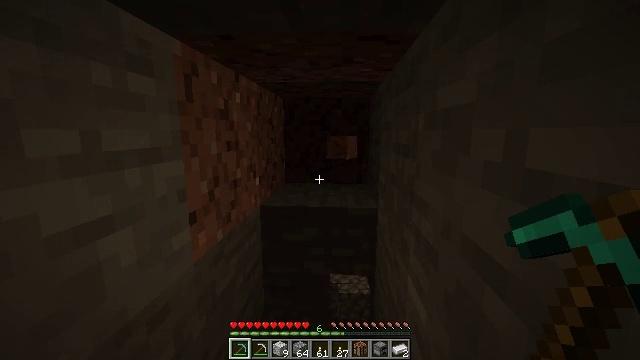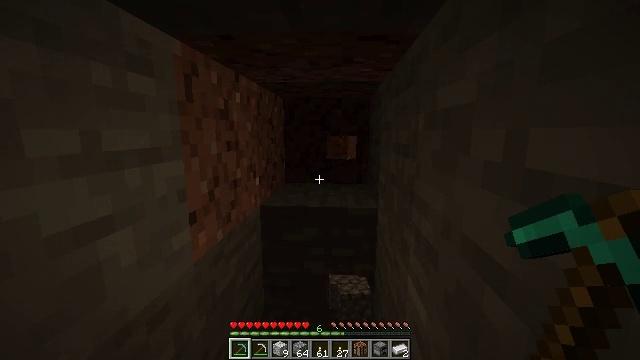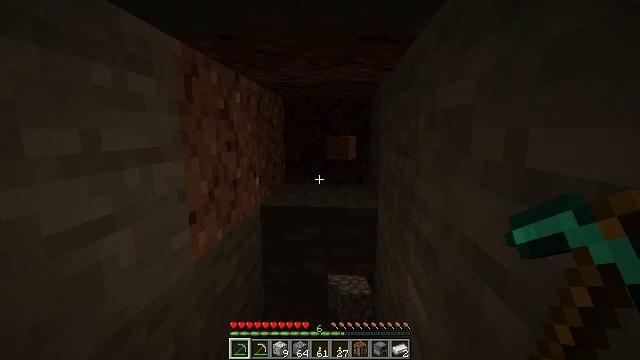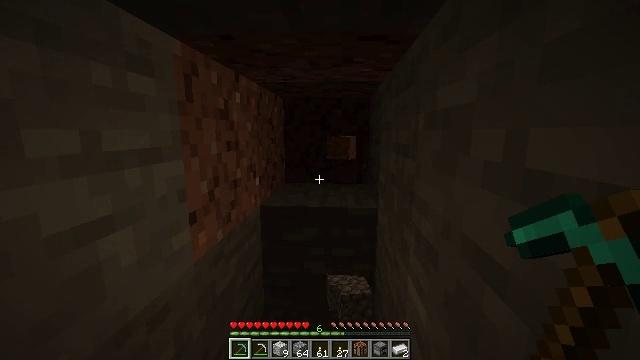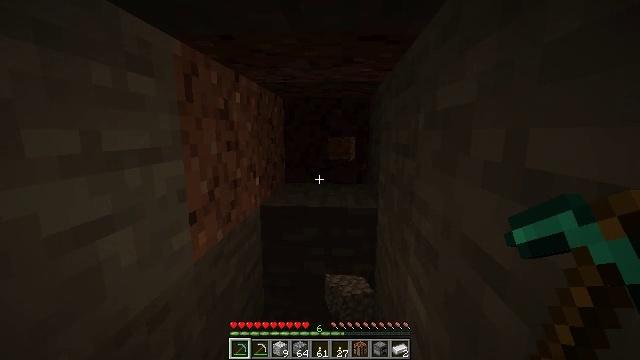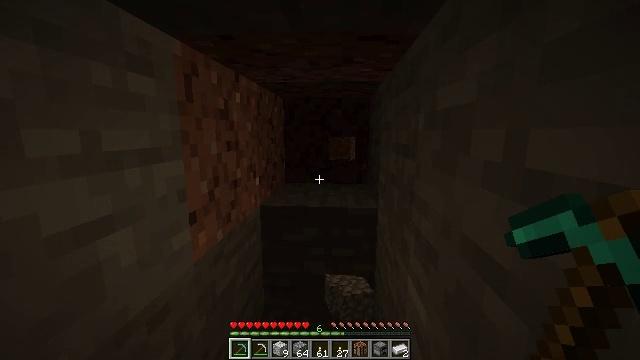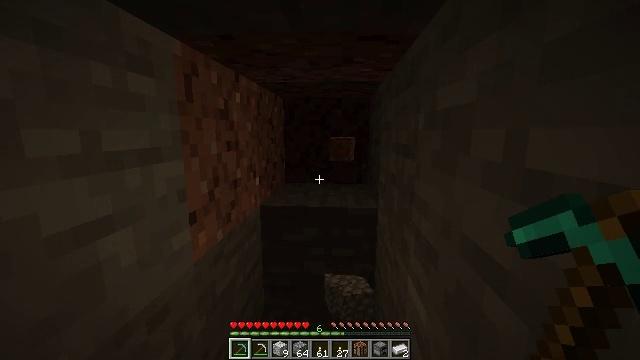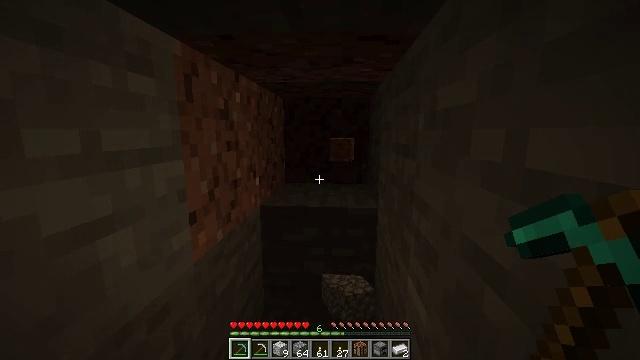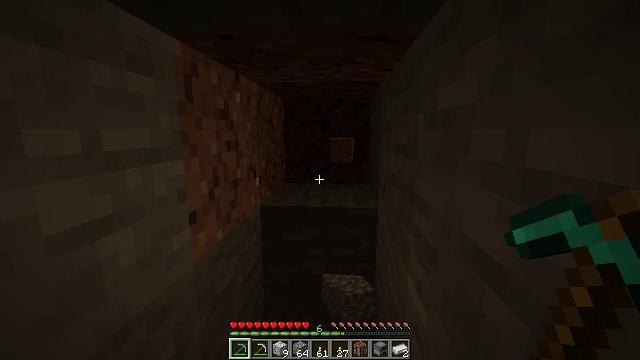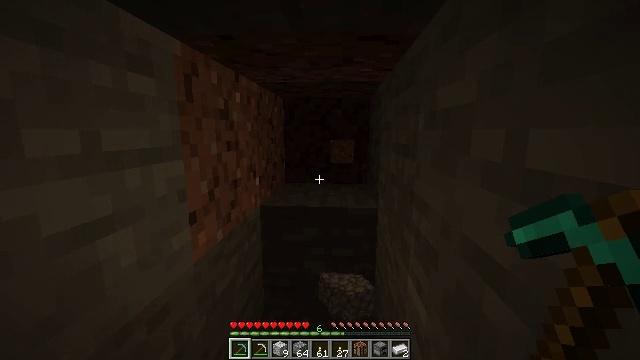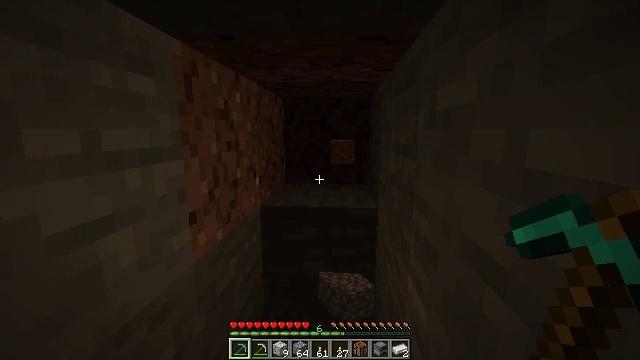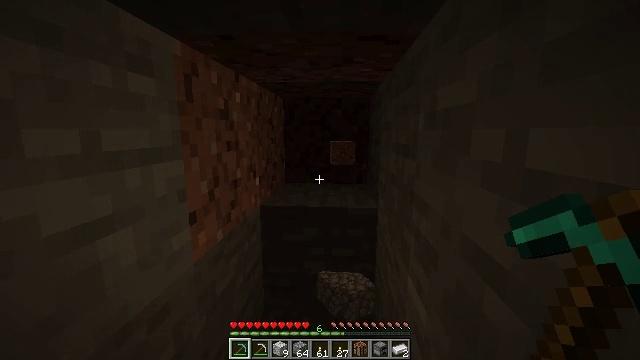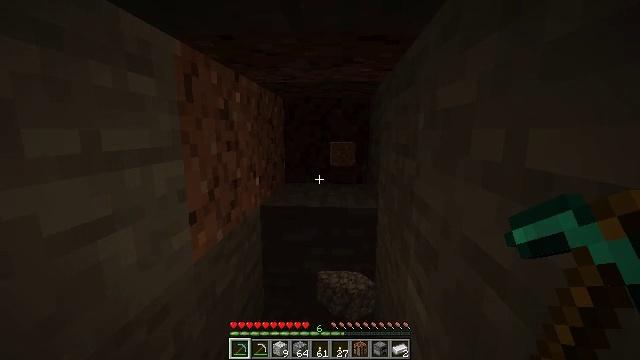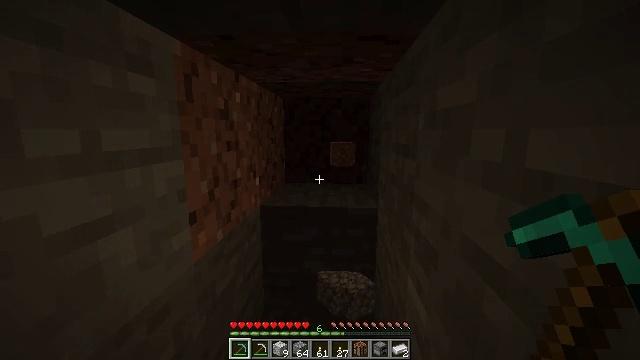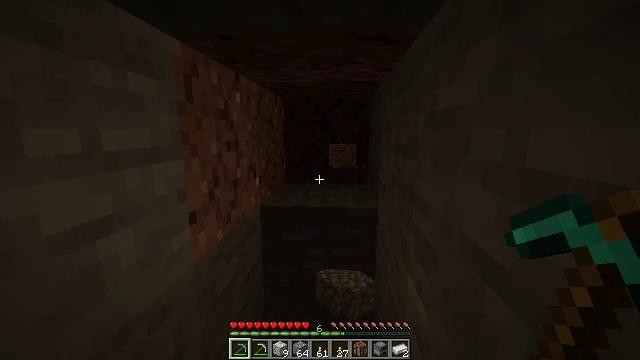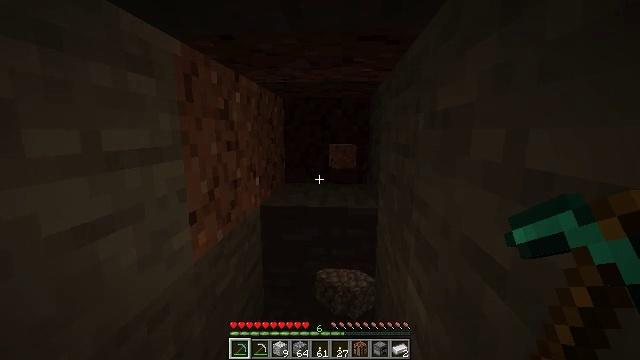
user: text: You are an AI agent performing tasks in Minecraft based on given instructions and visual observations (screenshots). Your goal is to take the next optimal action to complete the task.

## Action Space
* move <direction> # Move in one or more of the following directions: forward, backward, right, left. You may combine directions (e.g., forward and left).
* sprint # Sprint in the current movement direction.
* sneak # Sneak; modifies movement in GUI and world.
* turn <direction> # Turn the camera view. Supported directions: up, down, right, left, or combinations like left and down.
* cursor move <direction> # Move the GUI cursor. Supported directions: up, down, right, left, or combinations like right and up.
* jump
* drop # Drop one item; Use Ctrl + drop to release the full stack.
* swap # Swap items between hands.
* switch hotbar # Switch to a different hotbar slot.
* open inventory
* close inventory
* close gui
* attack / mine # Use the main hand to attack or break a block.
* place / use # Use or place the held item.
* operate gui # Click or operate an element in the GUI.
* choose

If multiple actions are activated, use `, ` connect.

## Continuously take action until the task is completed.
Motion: motion action
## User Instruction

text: Attack the ground to harvest granite.
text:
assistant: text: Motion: no_op
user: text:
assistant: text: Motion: no_op
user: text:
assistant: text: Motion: no_op
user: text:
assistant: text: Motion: no_op
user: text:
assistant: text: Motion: no_op
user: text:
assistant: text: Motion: no_op
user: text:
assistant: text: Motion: no_op
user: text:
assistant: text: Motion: no_op
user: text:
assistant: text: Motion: no_op
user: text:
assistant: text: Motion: no_op
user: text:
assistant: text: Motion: no_op
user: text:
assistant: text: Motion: no_op
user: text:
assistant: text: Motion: no_op
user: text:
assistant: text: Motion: no_op
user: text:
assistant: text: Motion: no_op
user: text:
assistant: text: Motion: no_op
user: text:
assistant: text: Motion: no_op
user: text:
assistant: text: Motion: no_op
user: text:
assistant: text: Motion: no_op
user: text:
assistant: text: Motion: no_op
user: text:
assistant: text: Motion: no_op
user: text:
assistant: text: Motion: no_op
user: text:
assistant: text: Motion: no_op
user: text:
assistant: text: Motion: no_op
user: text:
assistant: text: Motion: no_op
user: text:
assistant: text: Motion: no_op
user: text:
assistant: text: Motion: no_op
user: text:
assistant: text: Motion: no_op
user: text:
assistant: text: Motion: no_op
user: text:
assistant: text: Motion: no_op